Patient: sex M, age 44
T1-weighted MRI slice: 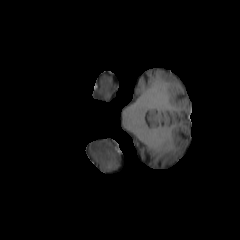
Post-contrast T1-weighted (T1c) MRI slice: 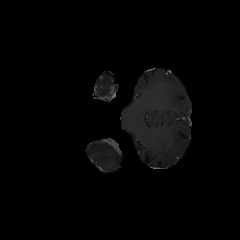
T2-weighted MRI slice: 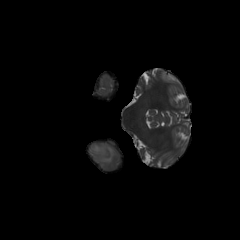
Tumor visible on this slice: yes
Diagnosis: Astrocytoma, IDH-mutant
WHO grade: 3